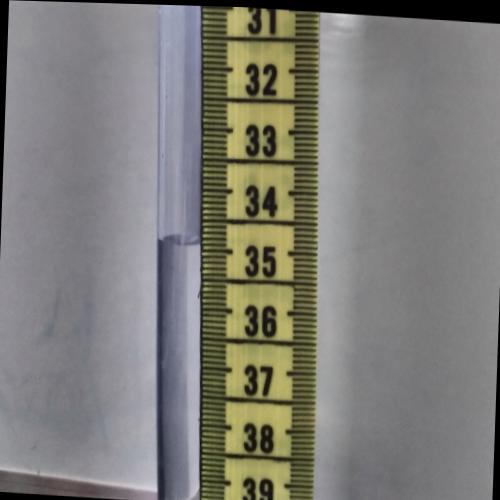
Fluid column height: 34.9 cm